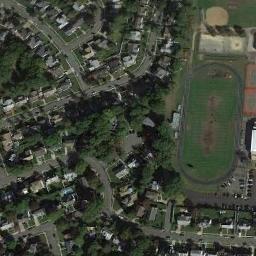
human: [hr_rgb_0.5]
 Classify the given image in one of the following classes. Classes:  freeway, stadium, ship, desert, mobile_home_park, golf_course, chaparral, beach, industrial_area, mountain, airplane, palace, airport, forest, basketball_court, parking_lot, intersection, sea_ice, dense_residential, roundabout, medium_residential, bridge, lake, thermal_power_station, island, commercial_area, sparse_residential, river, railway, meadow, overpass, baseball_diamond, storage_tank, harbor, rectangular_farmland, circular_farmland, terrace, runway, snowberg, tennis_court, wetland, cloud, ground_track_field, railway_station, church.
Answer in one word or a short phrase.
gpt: ground_track_field